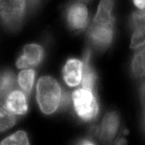
Tissue sample: colon
Magnification: 5.0x
Cell type: B cells
Senescence state: normal